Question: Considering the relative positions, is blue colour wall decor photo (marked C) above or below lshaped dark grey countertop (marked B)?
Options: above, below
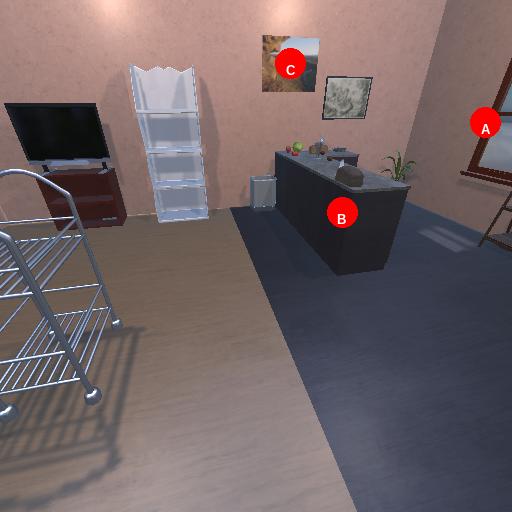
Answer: above